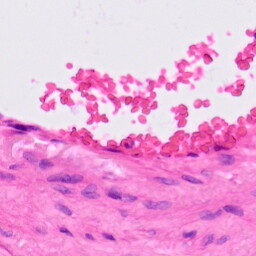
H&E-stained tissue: Lung